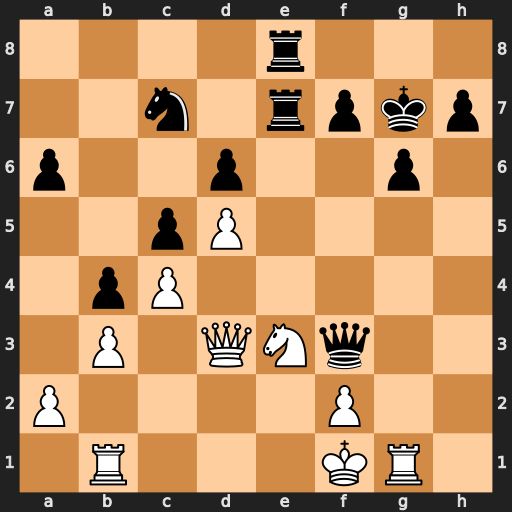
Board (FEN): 4r3/2n1rpkp/p2p2p1/2pP4/1pP5/1P1QNq2/P4P2/1R3KR1
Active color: w
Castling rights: -
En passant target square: -
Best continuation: Nf5+ Qxf5 Qxf5